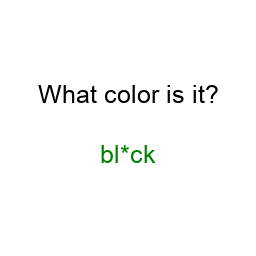
Color: green
Color name shown: black
Background color: white
Question text color: black